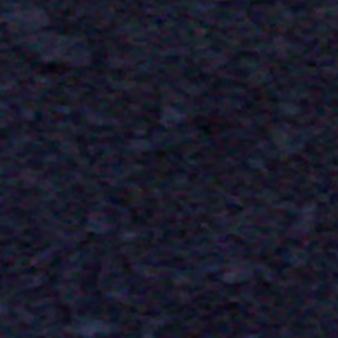
Label: other